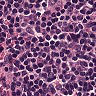
Metastatic tissue present: no